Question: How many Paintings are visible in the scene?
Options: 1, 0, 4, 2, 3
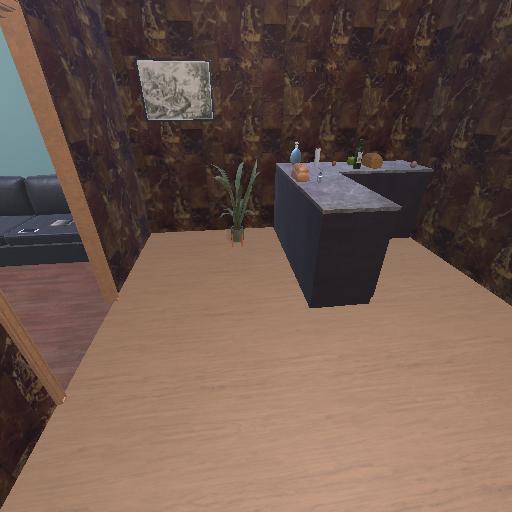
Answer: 1